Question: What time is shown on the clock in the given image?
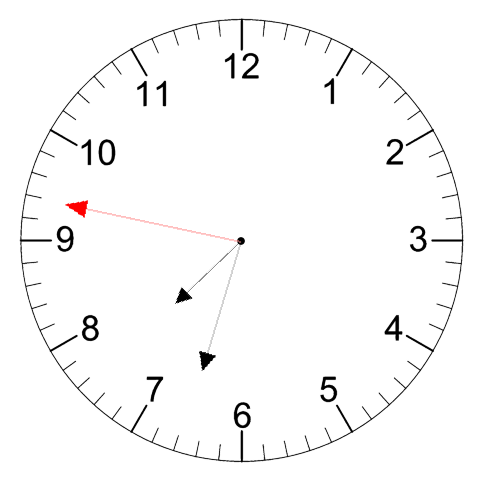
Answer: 07:32:47